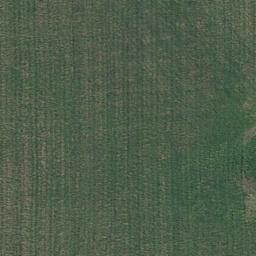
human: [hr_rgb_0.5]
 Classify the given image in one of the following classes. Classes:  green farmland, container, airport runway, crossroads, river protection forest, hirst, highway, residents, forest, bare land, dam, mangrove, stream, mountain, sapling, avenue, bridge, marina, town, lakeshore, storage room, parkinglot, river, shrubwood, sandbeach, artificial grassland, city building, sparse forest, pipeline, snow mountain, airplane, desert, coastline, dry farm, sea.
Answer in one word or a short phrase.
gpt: artificial grassland